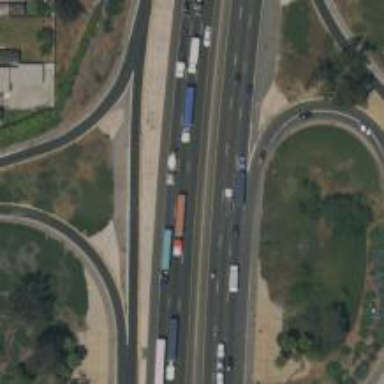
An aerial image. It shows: Motorway junction.